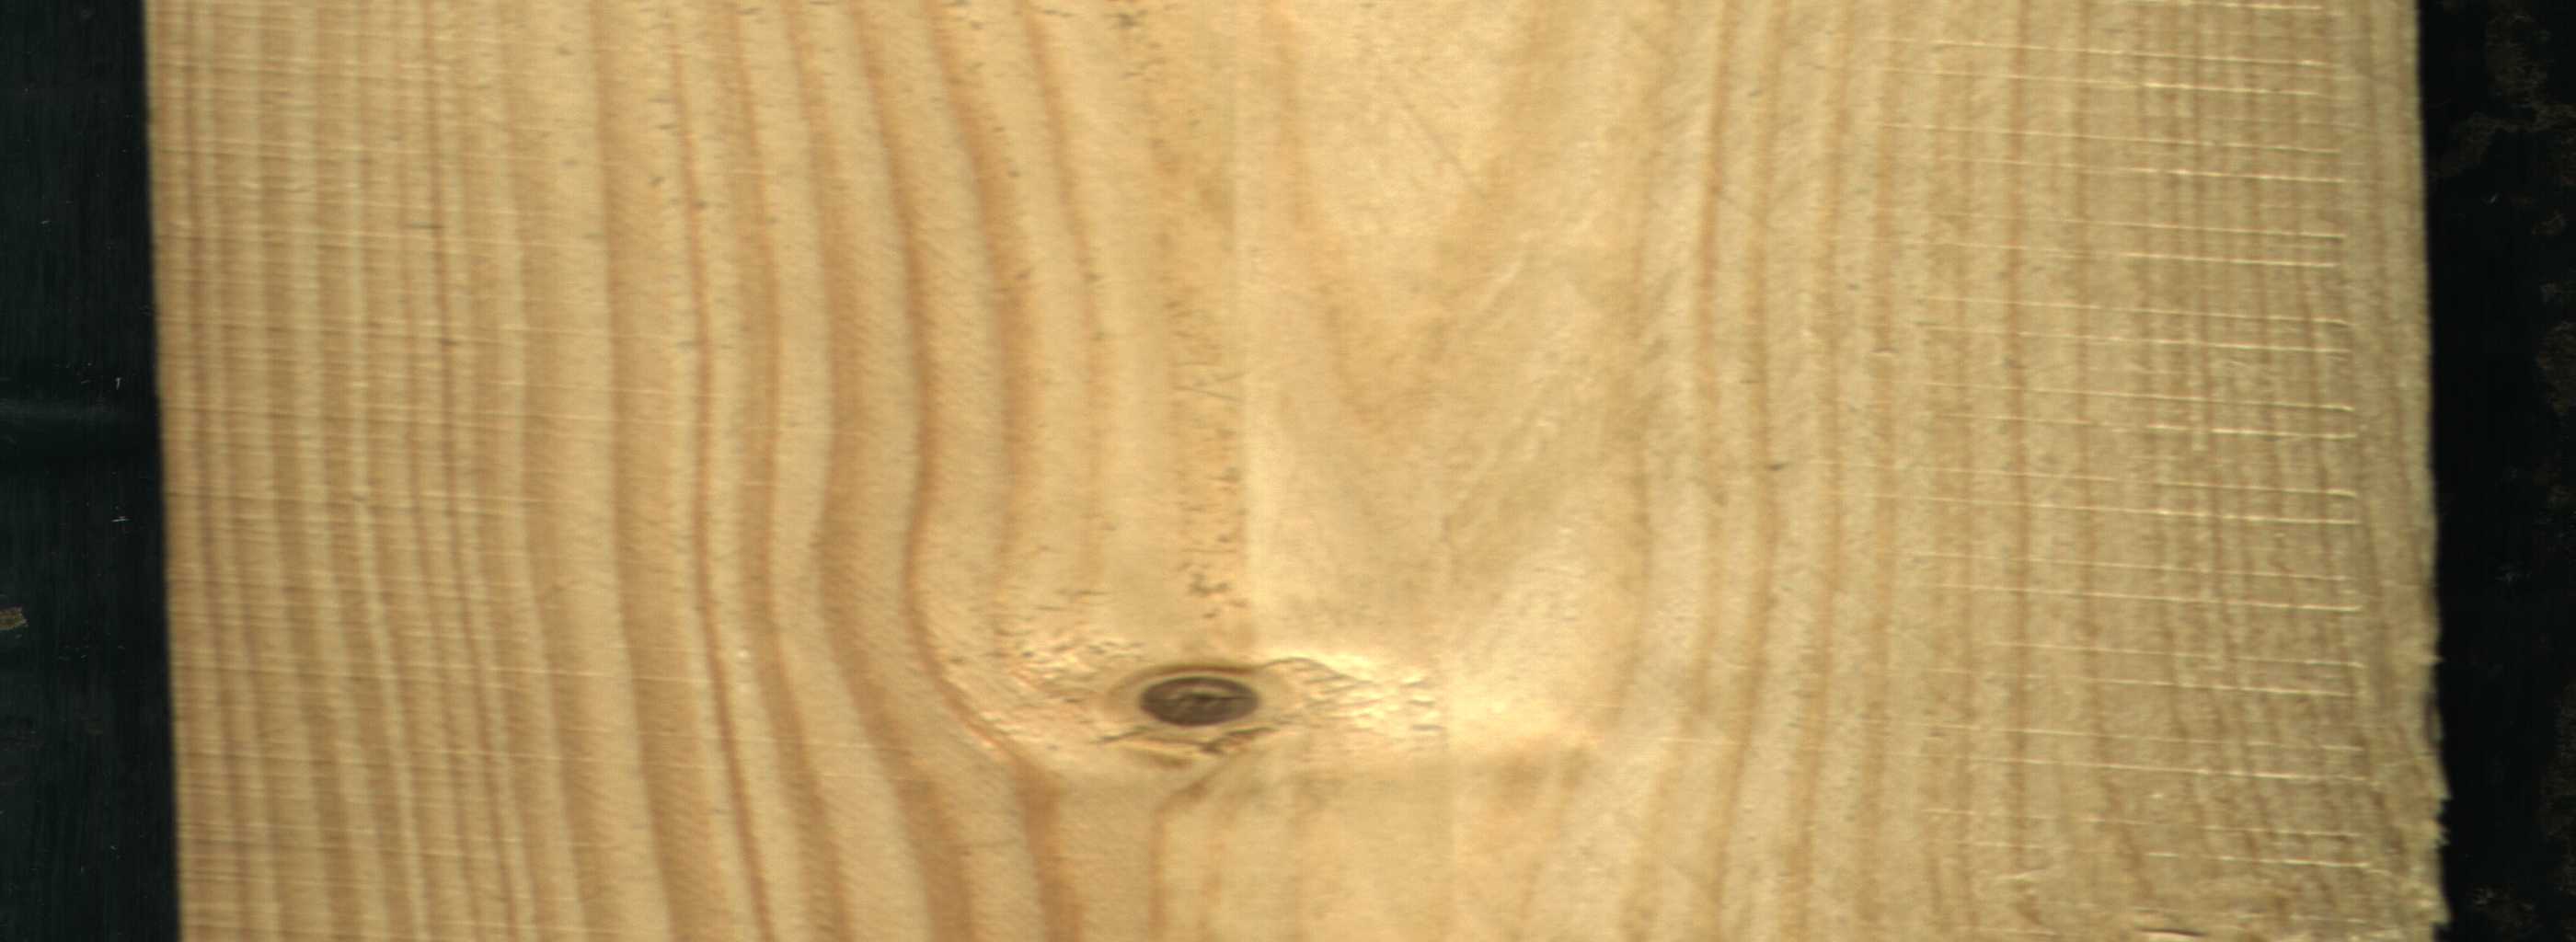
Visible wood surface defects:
Live_Knot